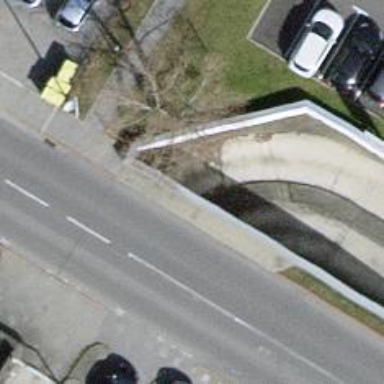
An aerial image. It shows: Parking aisle under tunnel.